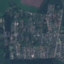
Land use / land cover class: Residential